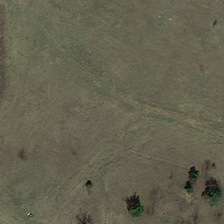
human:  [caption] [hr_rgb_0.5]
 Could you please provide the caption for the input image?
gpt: several trees were planted in the meadow .

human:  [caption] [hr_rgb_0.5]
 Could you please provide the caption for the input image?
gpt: the land was a vast and large ranch .

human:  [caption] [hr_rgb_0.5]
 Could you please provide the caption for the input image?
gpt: the land was a vast and large ranch .

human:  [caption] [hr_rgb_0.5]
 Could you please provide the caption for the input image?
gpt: several trees were planted in the meadow .

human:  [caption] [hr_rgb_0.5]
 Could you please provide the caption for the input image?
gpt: the land was a vast and large ranch .